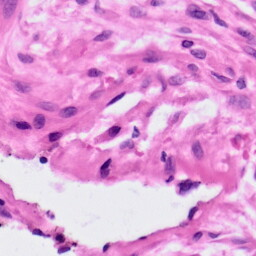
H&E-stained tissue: Ovarian